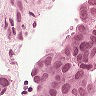
Metastatic tissue present: yes